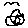
Label: bird